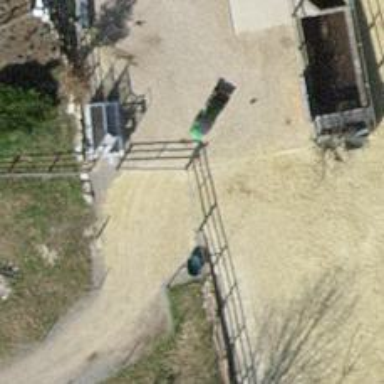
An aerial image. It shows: Gate.